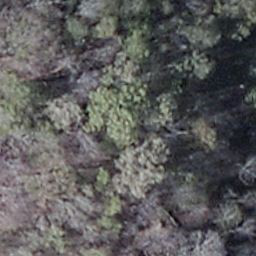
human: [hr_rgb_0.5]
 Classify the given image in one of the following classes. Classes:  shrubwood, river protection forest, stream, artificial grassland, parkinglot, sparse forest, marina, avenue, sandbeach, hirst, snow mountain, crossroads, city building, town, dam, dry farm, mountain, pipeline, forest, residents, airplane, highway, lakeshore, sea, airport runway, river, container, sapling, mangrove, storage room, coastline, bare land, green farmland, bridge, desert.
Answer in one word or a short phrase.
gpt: shrubwood